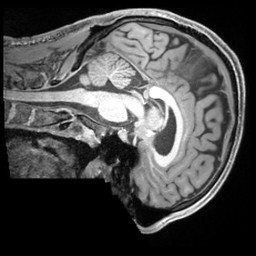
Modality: T1w
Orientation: sagittal
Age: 34
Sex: male
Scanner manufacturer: siemens
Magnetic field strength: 3 T
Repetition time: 2.2 s
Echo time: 0.00218 s